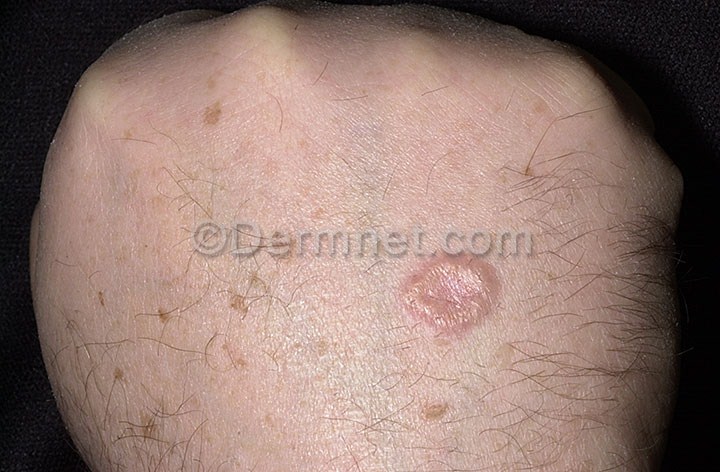
Disease: Systemic Disease